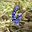
Label: 6